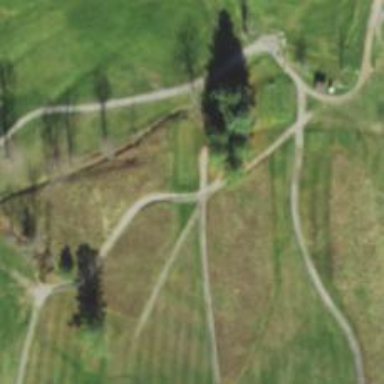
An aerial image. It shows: Service road used as golf cart path.